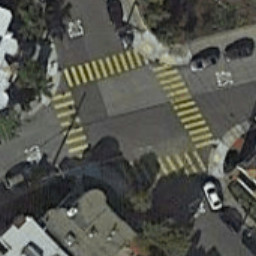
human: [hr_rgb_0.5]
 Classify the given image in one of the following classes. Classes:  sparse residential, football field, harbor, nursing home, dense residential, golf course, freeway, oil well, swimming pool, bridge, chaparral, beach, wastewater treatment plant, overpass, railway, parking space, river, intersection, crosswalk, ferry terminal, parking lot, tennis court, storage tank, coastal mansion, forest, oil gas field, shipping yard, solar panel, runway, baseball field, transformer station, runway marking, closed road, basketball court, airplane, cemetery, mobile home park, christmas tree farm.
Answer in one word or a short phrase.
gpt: crosswalk